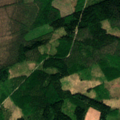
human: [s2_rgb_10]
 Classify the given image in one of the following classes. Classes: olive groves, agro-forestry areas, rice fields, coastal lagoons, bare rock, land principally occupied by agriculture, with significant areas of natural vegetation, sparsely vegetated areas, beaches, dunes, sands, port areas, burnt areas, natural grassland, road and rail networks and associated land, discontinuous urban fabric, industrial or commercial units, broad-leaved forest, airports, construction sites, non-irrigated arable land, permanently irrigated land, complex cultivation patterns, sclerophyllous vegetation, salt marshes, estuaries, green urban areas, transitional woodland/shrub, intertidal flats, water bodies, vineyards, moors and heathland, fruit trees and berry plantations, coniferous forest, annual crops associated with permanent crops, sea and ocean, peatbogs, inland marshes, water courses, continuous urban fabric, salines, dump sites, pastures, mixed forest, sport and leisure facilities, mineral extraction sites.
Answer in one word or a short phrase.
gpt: coniferous forest, mixed forest, transitional woodland/shrub